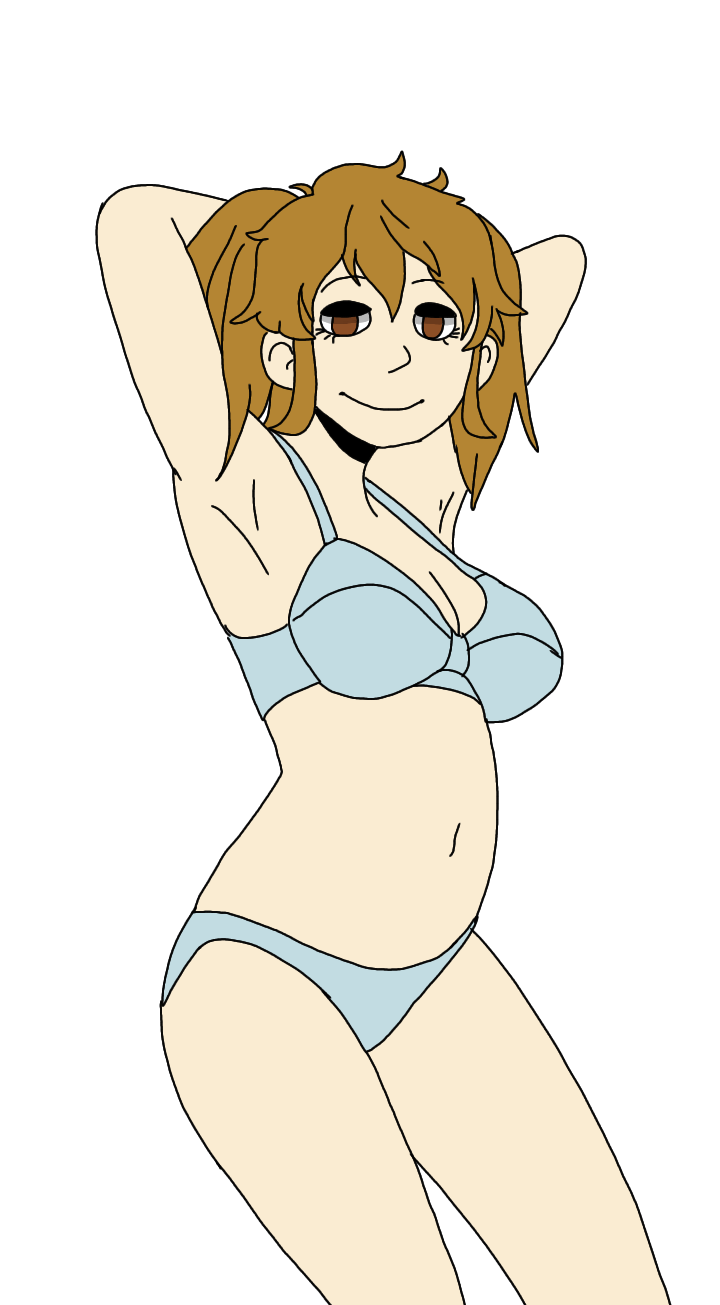
Label: 5_Ashbie_and_Enbie_Girl